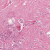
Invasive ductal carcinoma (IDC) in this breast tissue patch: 1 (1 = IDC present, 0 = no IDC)